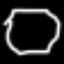
Label: octagon